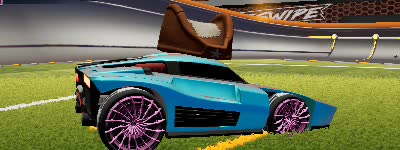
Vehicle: breakout